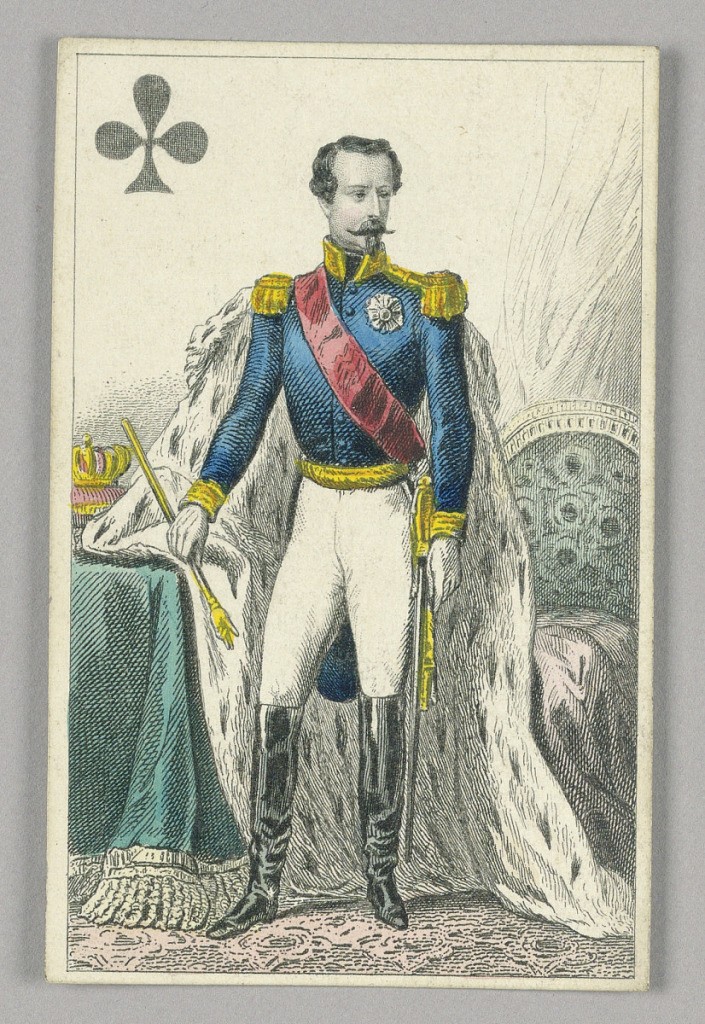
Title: Napoleon III, Emperor of France, King of Clubs from Set of "Jeu Imperial–Second Empire–Napoleon III" Playing Cards
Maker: B.P. Grimaud, Paris, France
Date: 1858
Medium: Lithograph on glazed paper
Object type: Playing Card
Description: Napoleon III, Emperor of France, King of Clubs from Set of "Jeu Imperial-Second Empire-Napoleon III" Playing Cards.